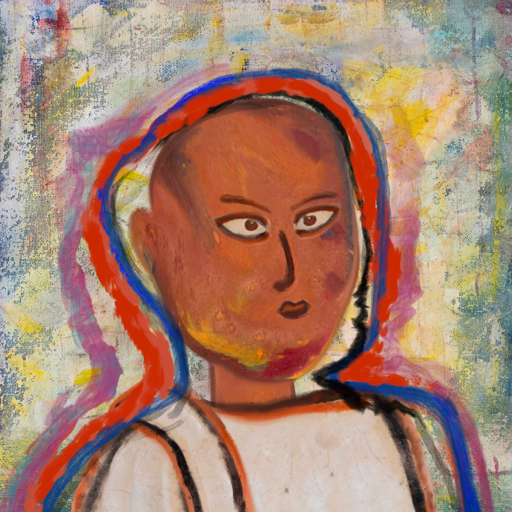
Background: Irani, Head And Neck Side: Mother_And_Son_Son, Face Side: Roy_Bahadur, Bust: Roy_Bahadur, Hair Side: Experience, Head Accessory: Blank, Second Necklace: Blank, Necklace: Blank, Baby: Blank